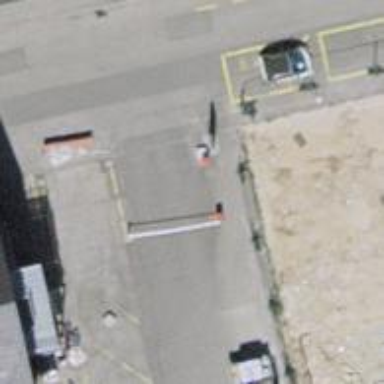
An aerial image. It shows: Lift gate barrier.